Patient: sex F, age 66
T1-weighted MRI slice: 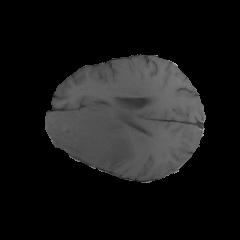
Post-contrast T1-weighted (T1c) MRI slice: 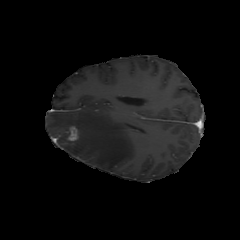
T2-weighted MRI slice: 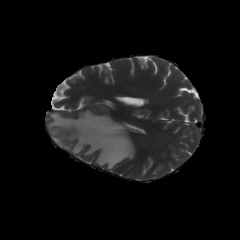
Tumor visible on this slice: yes
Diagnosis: Glioblastoma, IDH-wildtype
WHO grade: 4